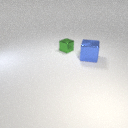
small green metal cube to the left of large blue metal cube